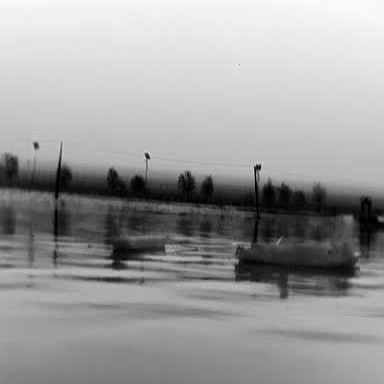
There is a container_ship in the infrared image.